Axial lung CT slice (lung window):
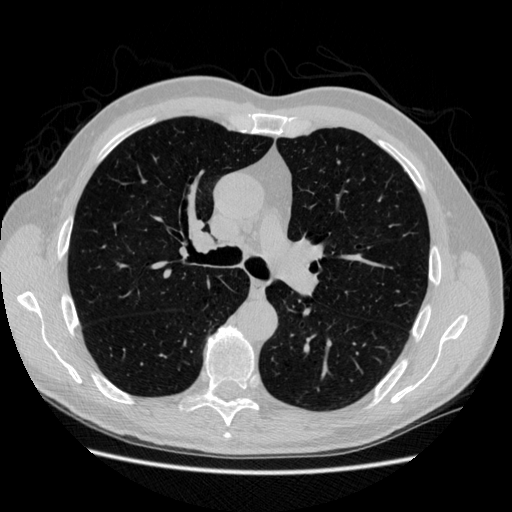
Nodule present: no